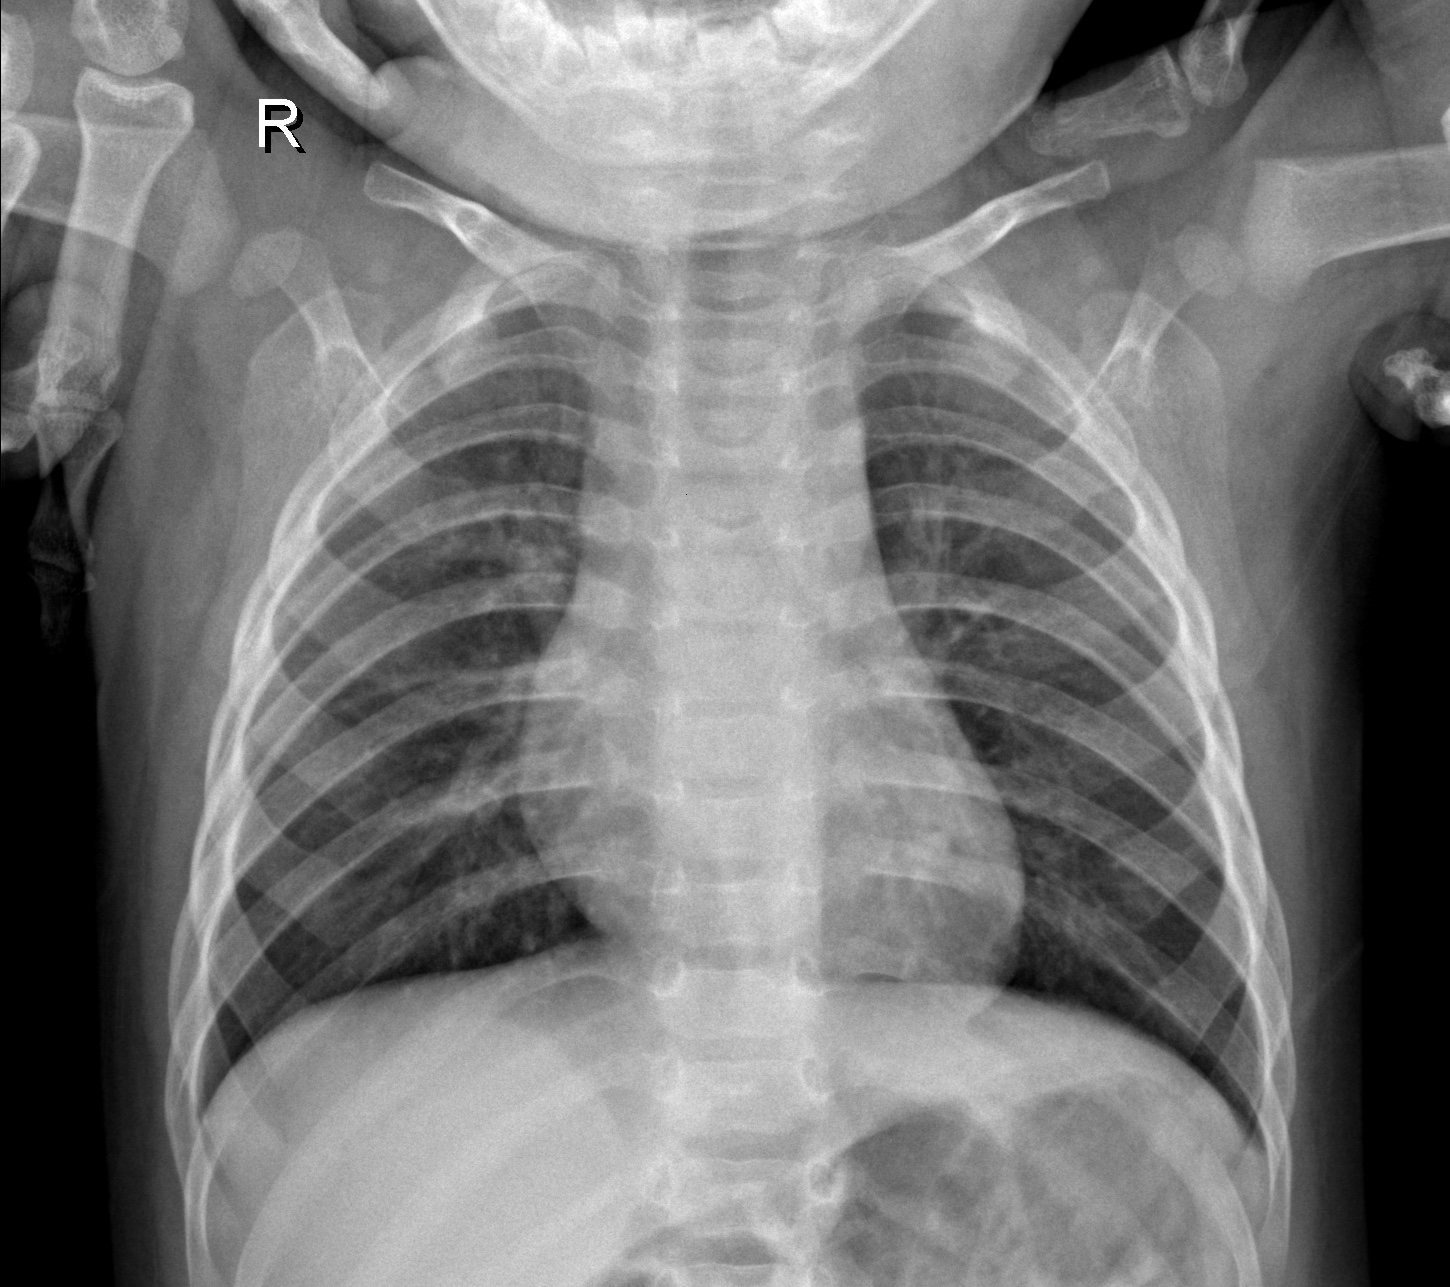
Diagnosis: NORMAL